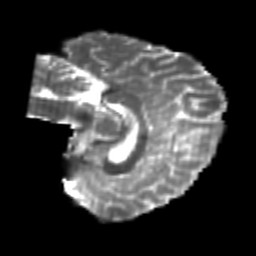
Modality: T2w
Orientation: sagittal
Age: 23
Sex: female
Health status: healthy
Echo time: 0.074 s